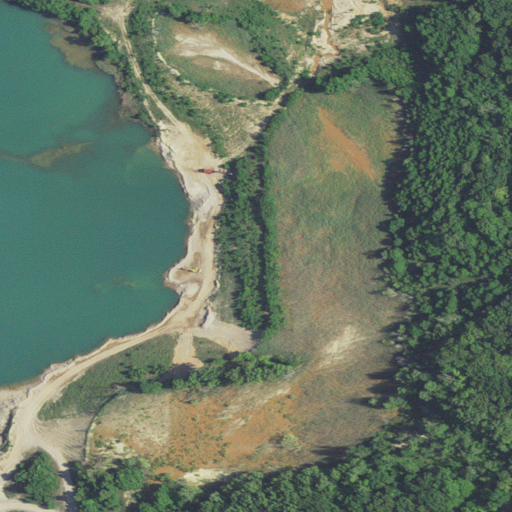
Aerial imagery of mountain in Michigan named Prospect Hill containing cultivated crops, deciduous forest, open water, barren land, grassland, open development, pasture, and shrub